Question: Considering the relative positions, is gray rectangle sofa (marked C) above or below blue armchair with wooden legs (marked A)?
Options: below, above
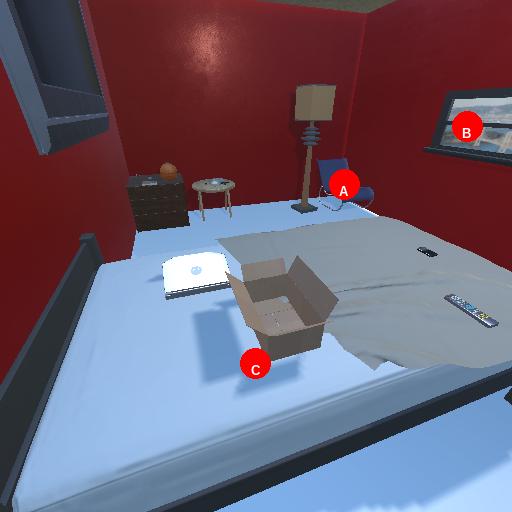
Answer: below